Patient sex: F
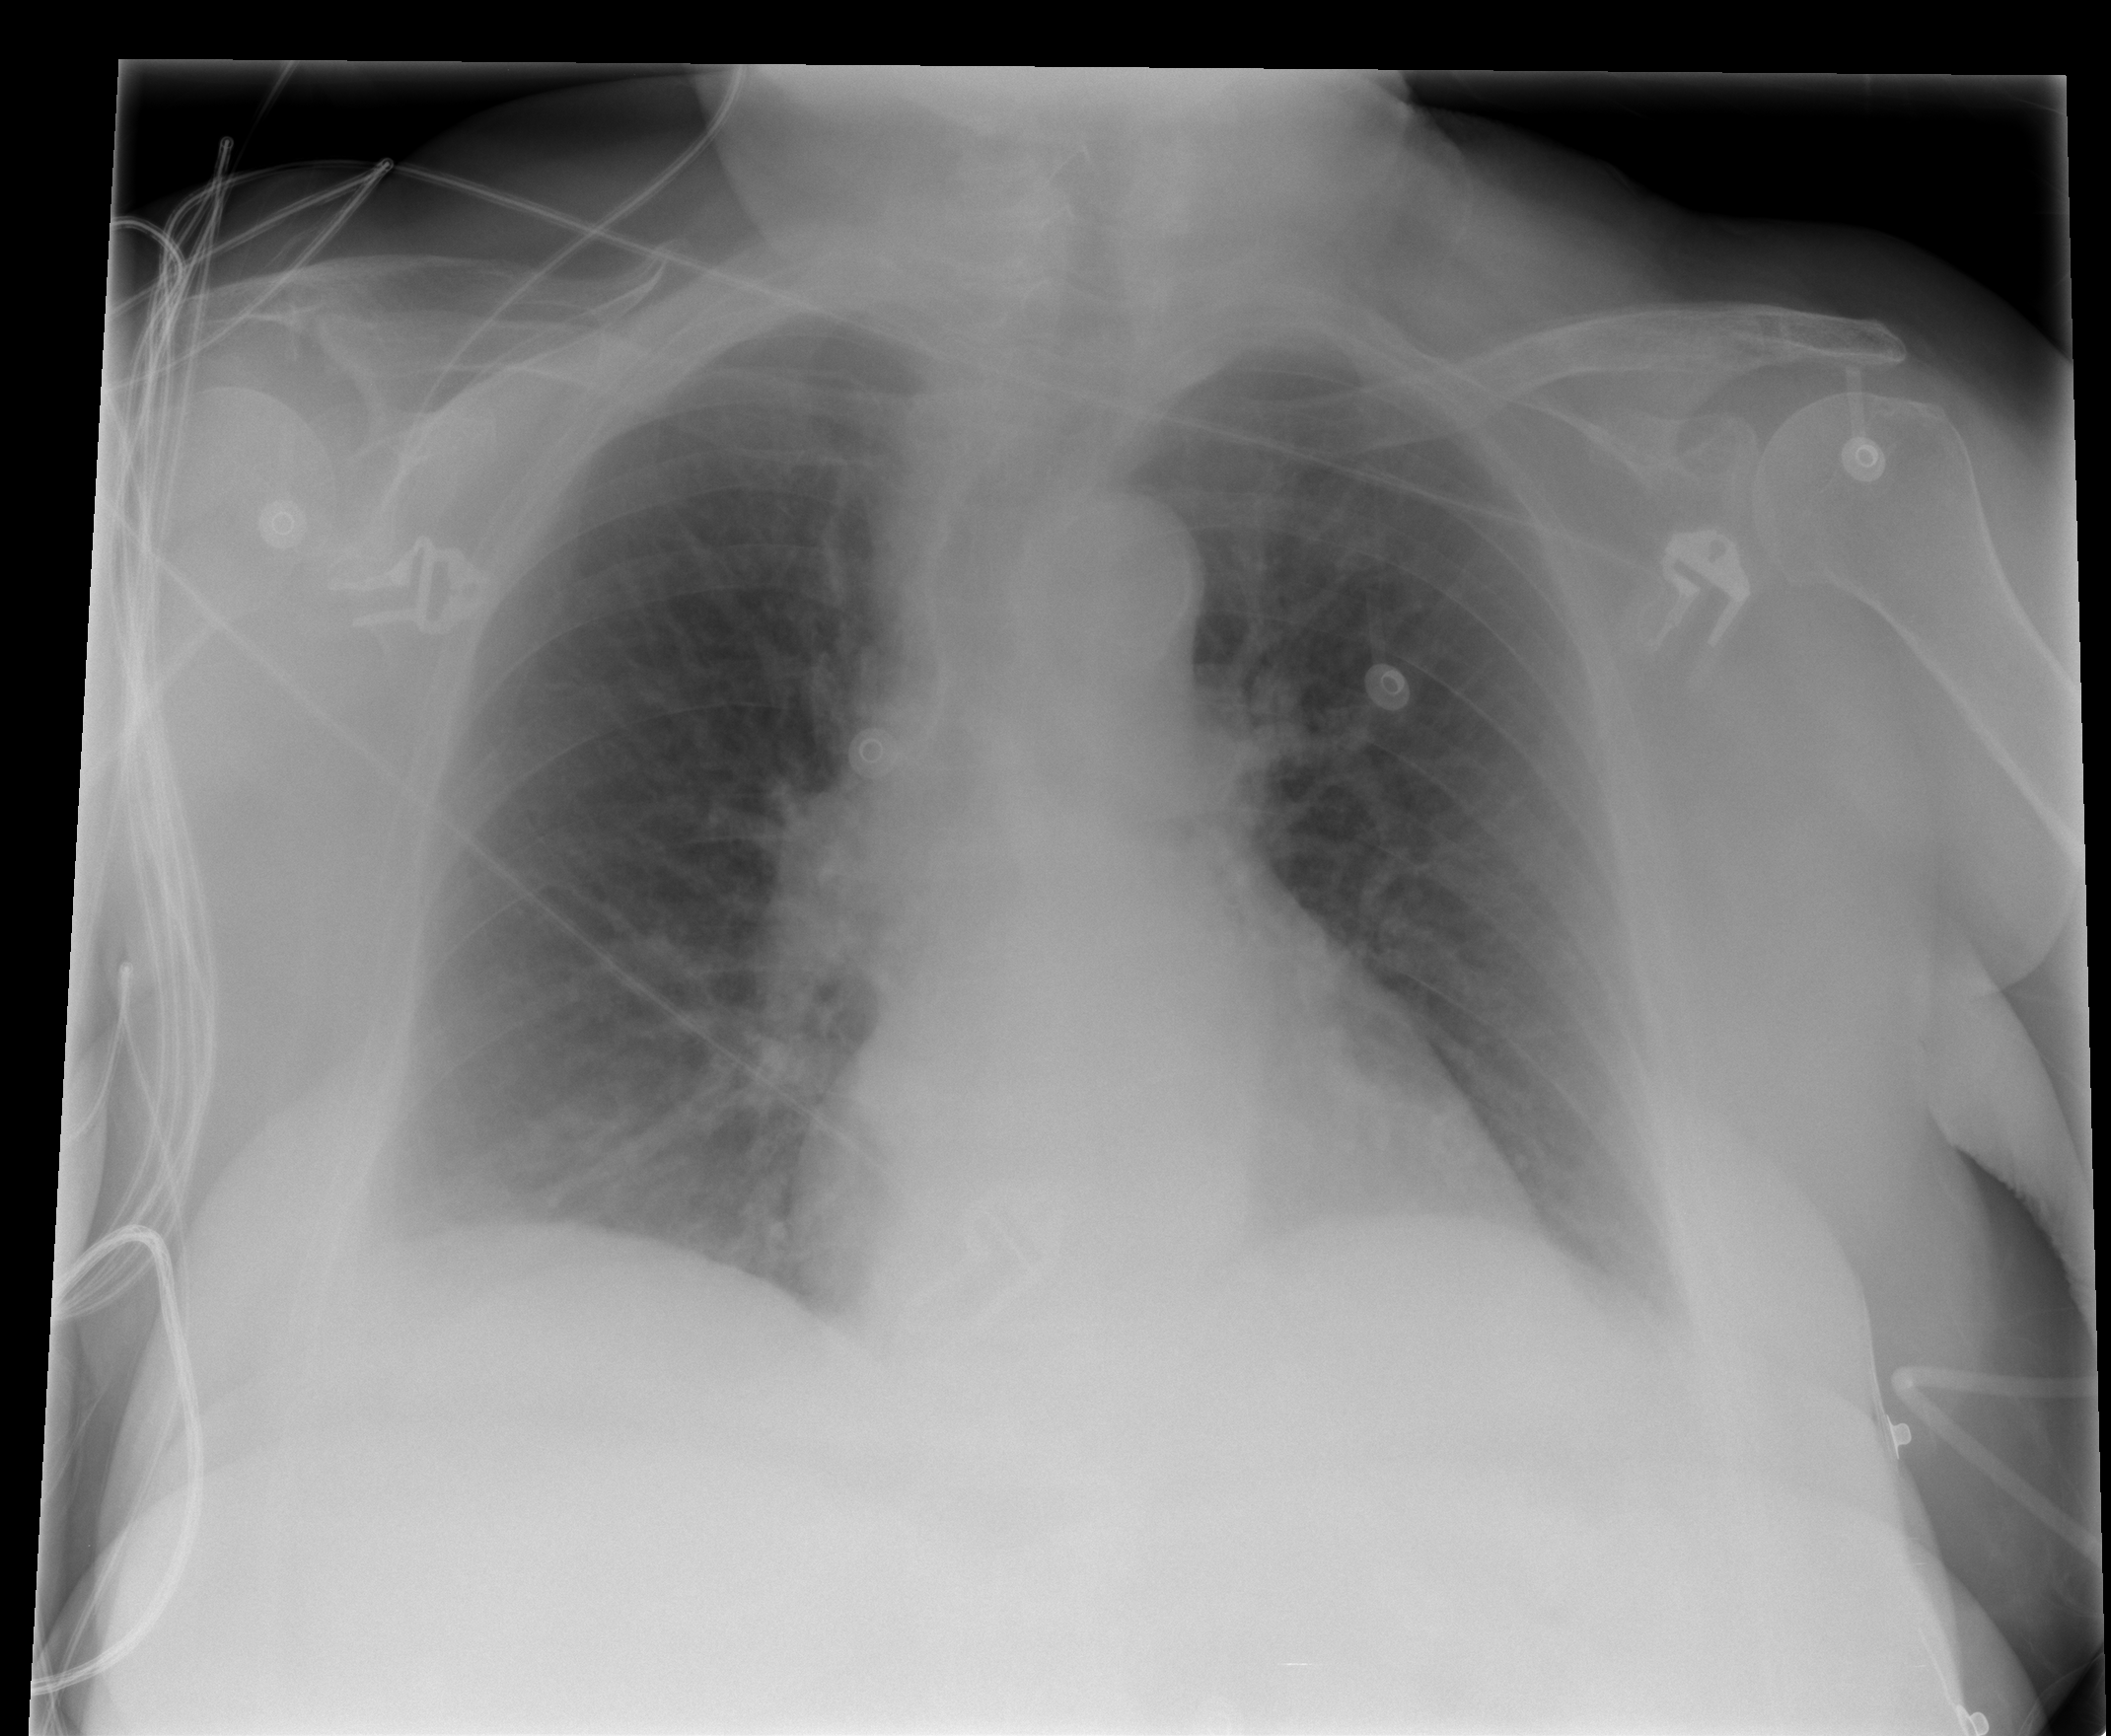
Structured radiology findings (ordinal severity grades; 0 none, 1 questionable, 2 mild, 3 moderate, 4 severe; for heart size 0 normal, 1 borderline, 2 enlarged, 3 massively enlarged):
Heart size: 0
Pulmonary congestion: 2
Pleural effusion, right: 1
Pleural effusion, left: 1
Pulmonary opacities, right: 0
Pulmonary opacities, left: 0
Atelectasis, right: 2
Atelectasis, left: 2